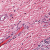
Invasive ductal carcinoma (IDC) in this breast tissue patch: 0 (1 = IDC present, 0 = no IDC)